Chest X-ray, AP view. Patient: 66 years old, sex M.
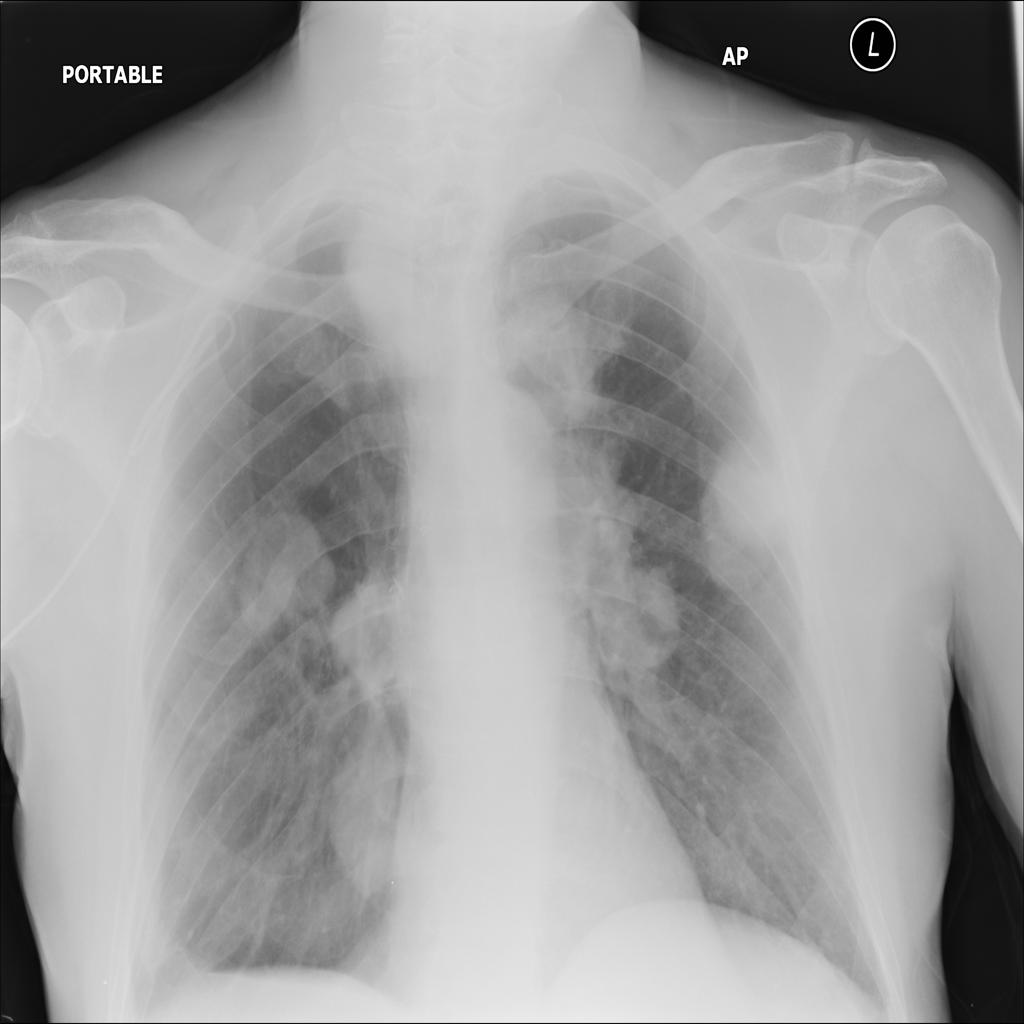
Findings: Infiltration, Mass